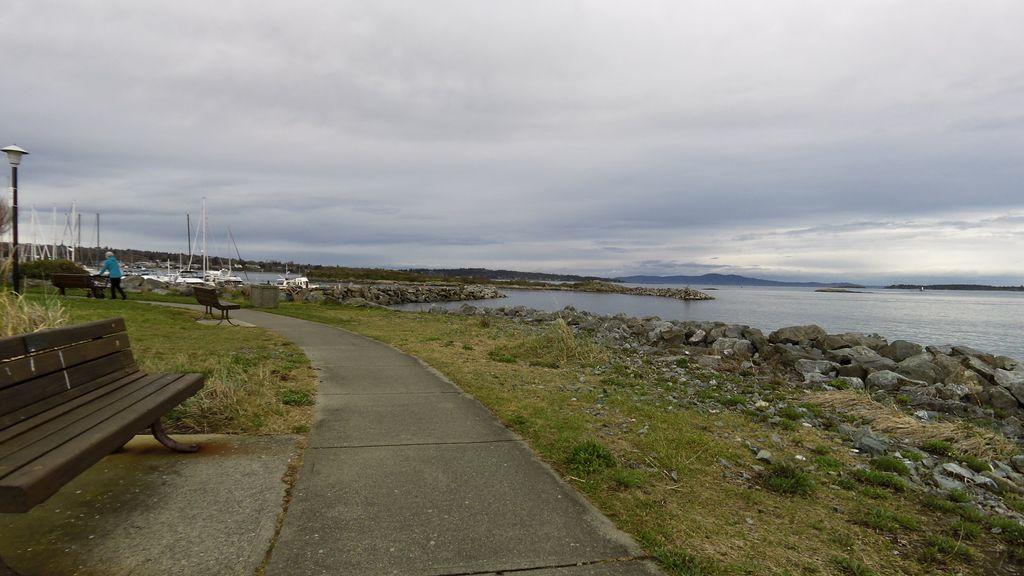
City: victoria